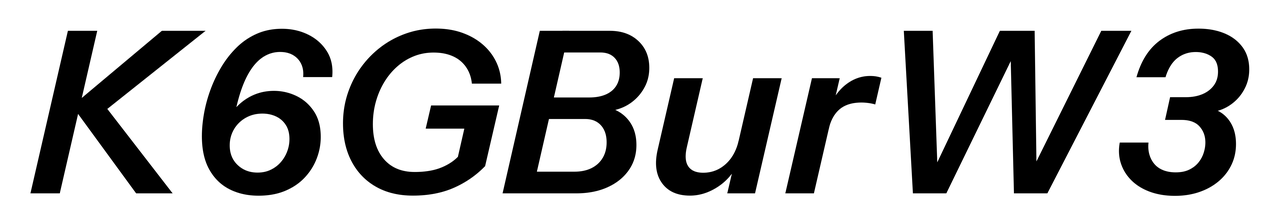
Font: InstrumentSans-Italic_SemiBold_Italic